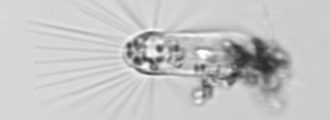
Label: Corethron_hystrix